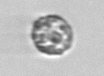
Label: coccolithophorid